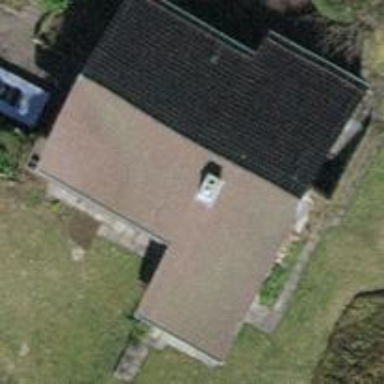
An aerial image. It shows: Building with tiled roof.